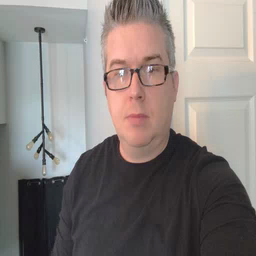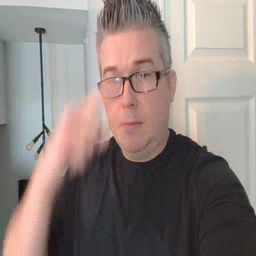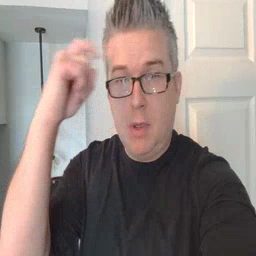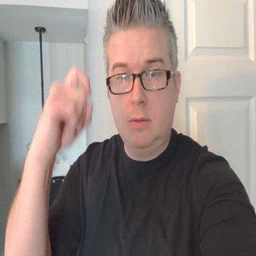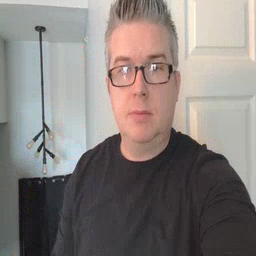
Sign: because